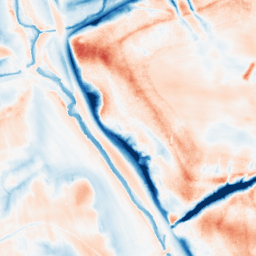
Category: classical
Decomposition family: gaussian_anisotropic
Decomposition parameters: sigma_x: 10
sigma_y: 10
Upsampling method: regularized
Upsampling parameters: scale: 2
lambda_reg: 0.001
Upsampling scale: 2